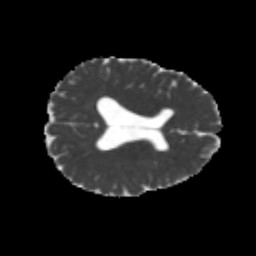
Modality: MD
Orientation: axial
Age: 25
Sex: male
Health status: healthy
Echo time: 0.074 s